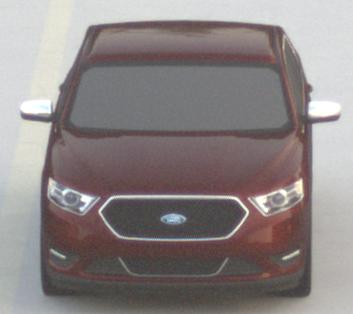
Make: Ford
Model: Taurus
Detailed model: SHO
Model produced from: 2012
Model produced until: 2019
Doors: 4
Color: red
Road condition: dry road
Daytime: sunrise or sunset
Contrast: low contrast